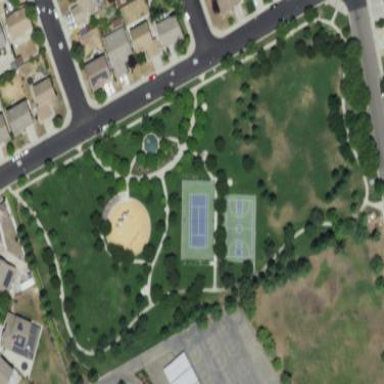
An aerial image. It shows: Park.